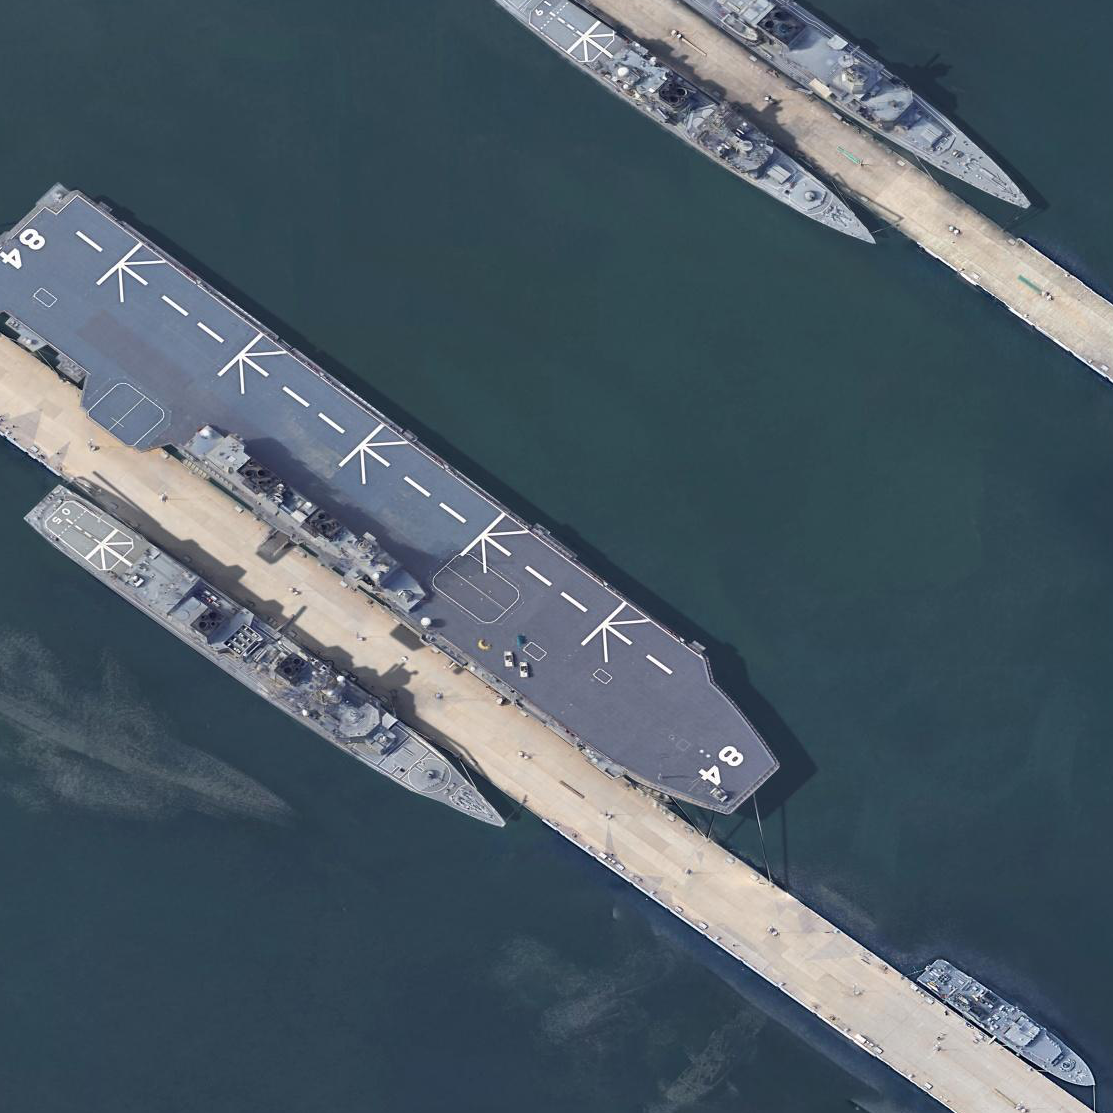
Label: assault